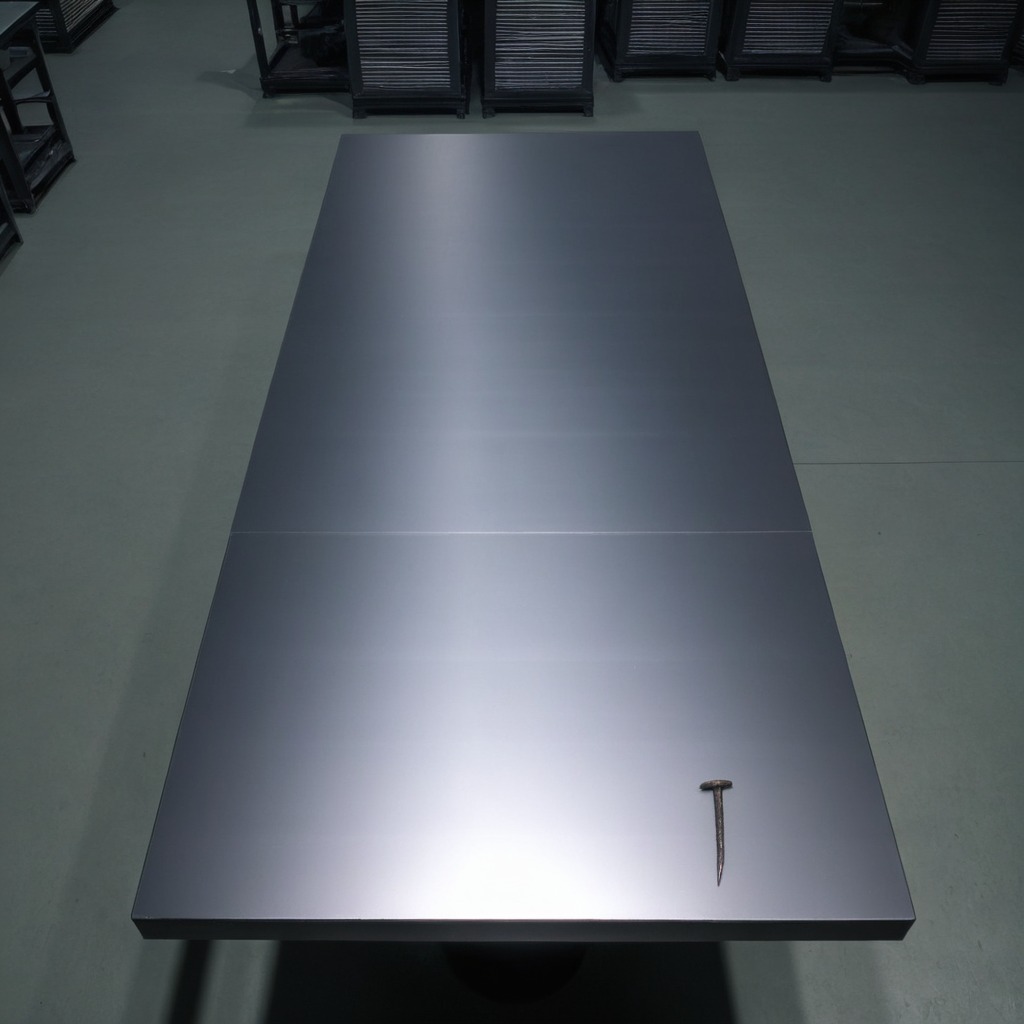
A nail is lying on the tabletop.